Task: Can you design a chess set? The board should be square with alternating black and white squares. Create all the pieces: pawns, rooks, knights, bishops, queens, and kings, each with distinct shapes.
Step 2973:
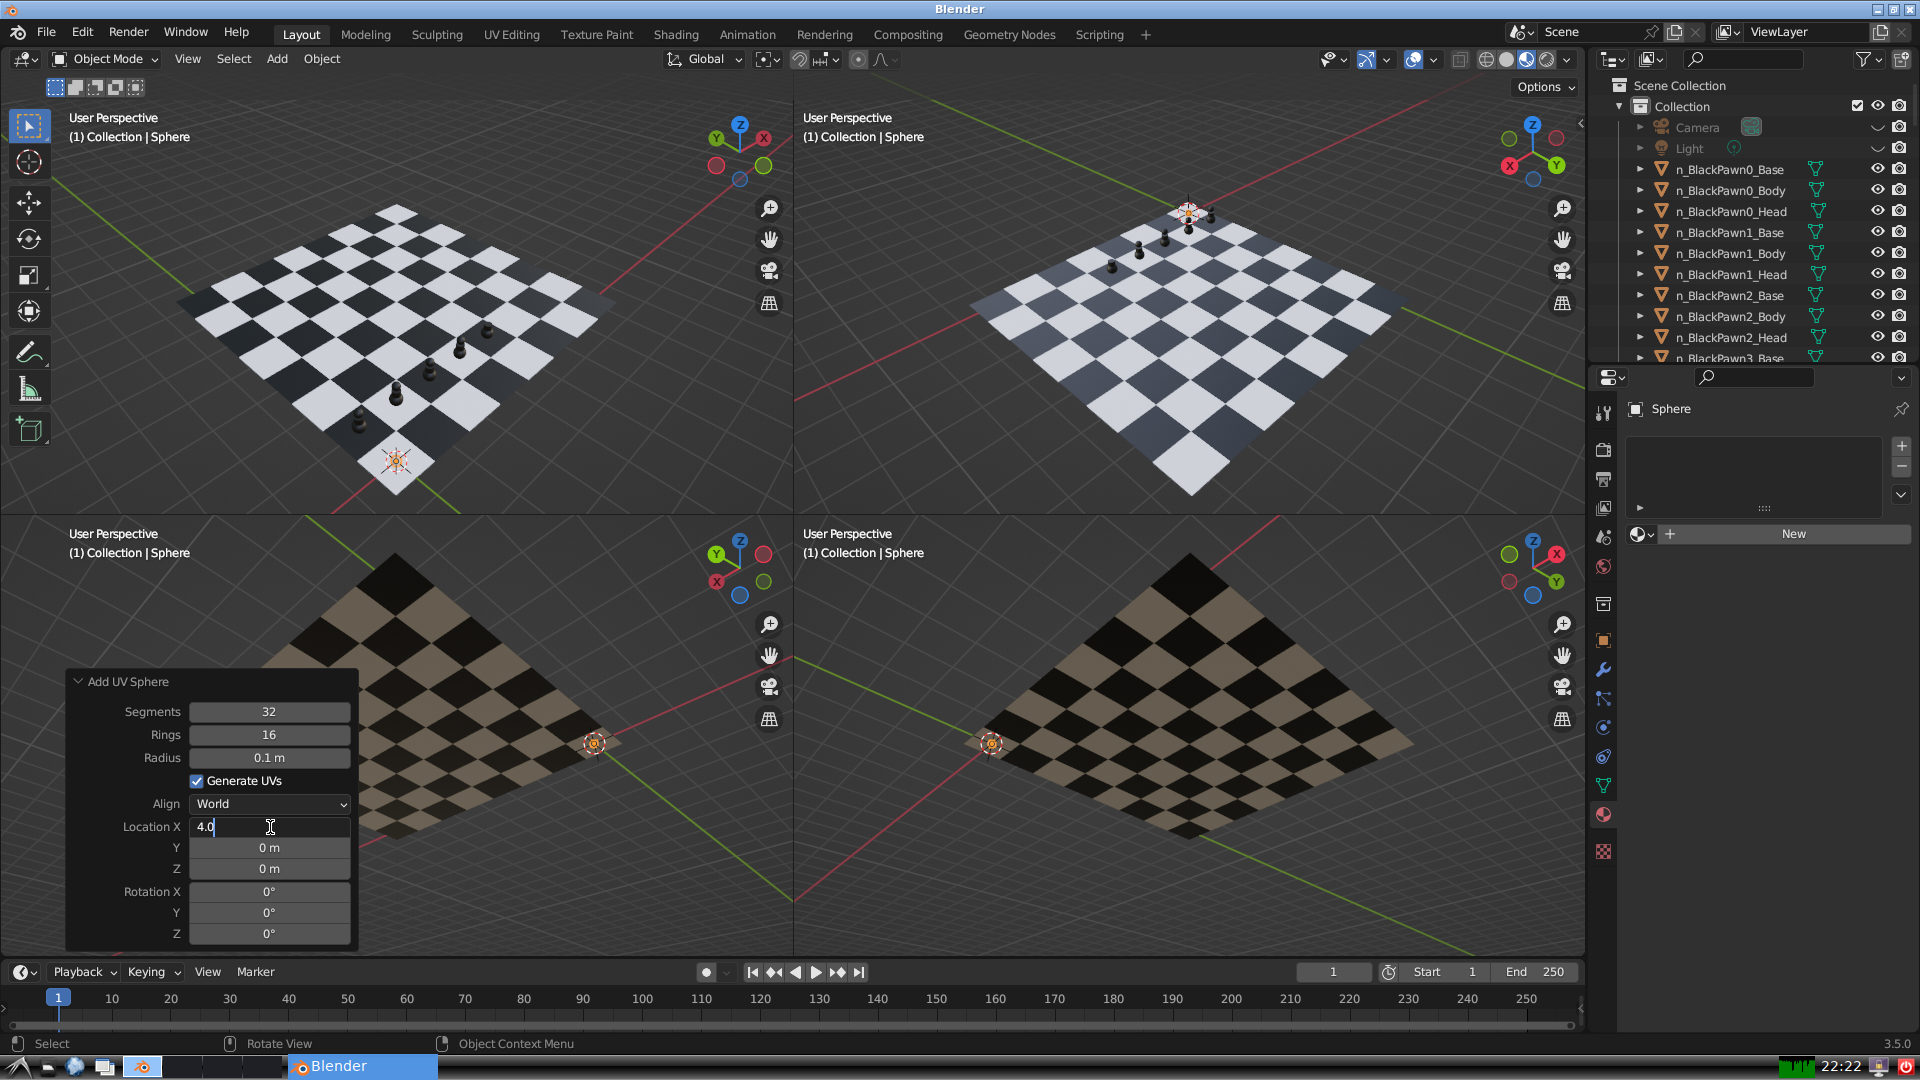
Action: {"key_press": ['Return']}